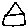
Label: house